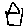
Label: house